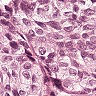
Metastatic tissue present: yes